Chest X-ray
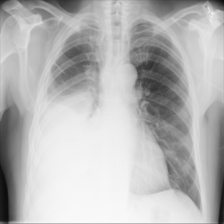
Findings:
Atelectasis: negative
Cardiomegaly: negative
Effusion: positive
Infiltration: negative
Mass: negative
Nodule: negative
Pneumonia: negative
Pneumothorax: negative
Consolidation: positive
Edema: negative
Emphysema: negative
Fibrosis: negative
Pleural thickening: negative
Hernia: negative